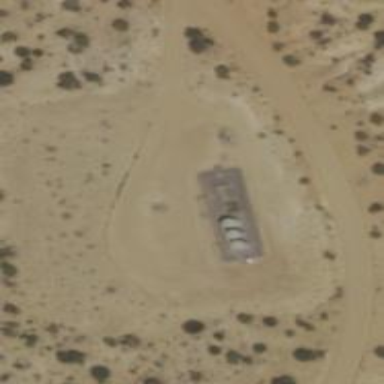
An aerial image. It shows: Storage tank with man-made structure.